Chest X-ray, AP view. Patient: 42 years old, sex F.
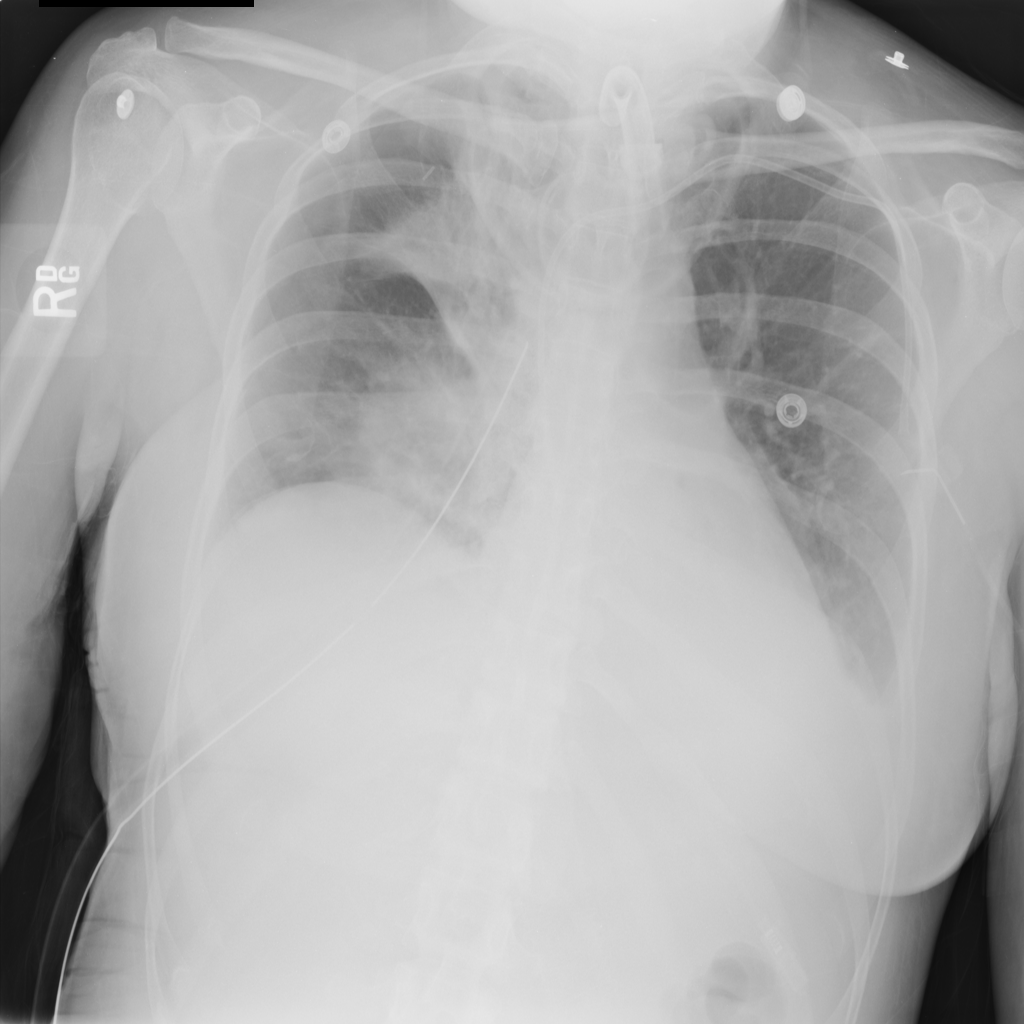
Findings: No Finding